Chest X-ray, AP view. Patient: 76 years old, sex F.
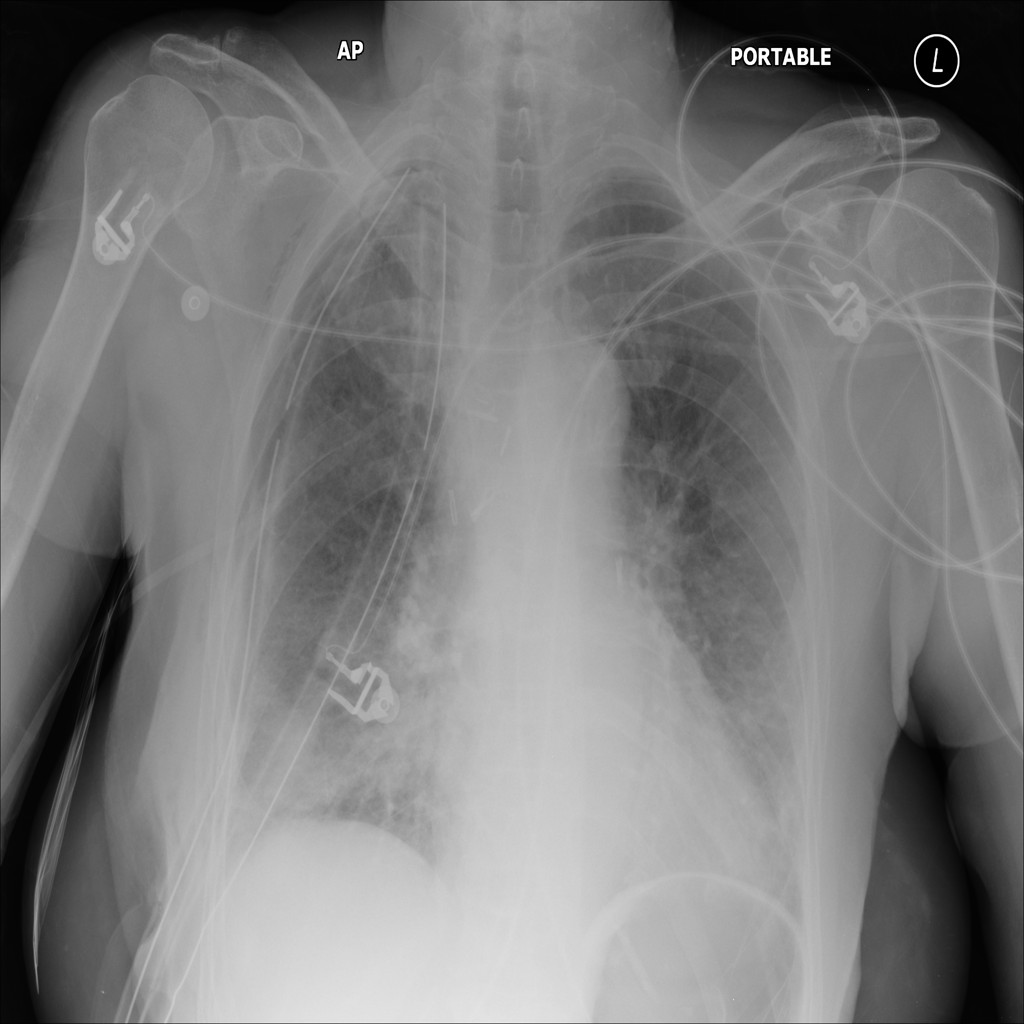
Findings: Emphysema